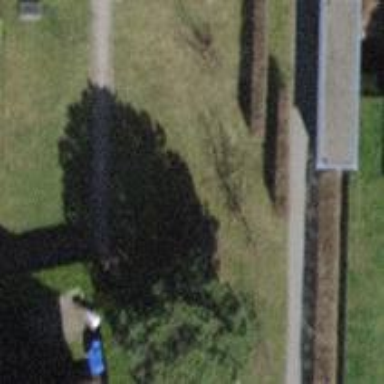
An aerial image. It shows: Hedge barrier.